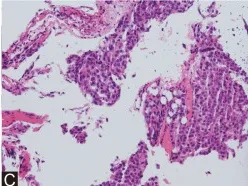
Histological surgical specimens. HE staining of the saddle floor bone (C) showed that normal trabecular and cell patterns were largely interrupted by tumor cells.
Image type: pathology (h&e)